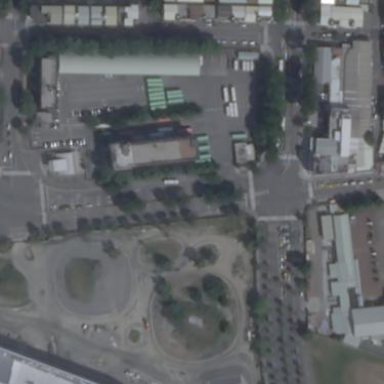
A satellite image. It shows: Industrial area featuring public transport station that serves as bus station.